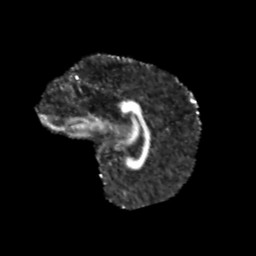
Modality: FA
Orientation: sagittal
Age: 9
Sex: male
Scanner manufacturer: siemens
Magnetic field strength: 3 T
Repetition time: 3.8 s
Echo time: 0.07 s